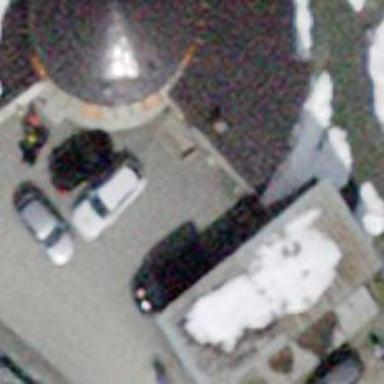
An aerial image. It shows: Charging station.